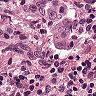
Metastatic tissue present: yes